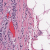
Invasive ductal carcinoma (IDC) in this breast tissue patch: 0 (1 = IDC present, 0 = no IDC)